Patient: sex F, age 46
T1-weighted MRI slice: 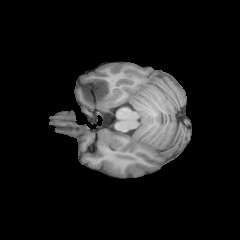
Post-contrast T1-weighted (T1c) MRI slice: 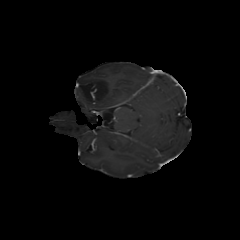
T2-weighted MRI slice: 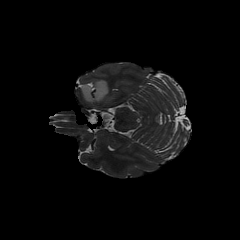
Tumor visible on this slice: yes
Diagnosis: Astrocytoma, IDH-mutant
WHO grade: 2